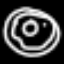
Label: donut